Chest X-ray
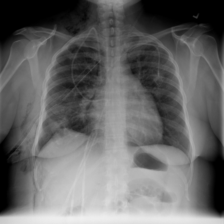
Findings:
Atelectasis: negative
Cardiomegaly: negative
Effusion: negative
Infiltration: negative
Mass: negative
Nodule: negative
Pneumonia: negative
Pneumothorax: negative
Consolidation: negative
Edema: negative
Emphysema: positive
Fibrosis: negative
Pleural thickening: negative
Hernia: negative